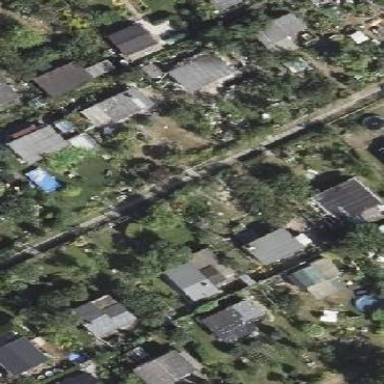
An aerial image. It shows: Plot in the allotments.